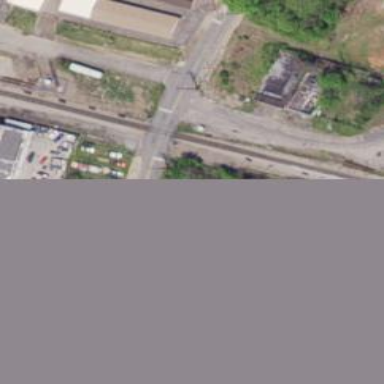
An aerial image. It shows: Railway level crossing.